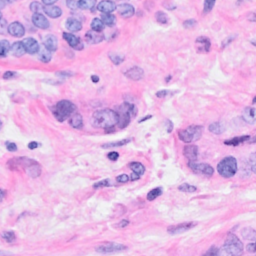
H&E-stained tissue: Breast